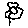
Label: flower